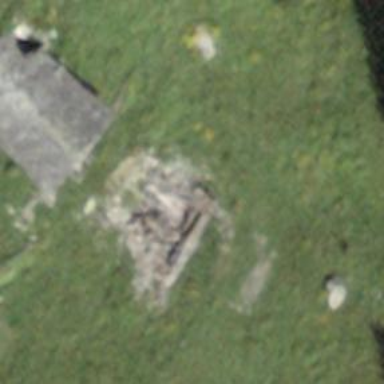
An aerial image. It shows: Historic building in ruins.